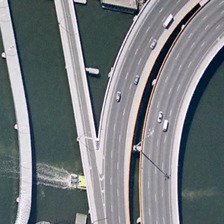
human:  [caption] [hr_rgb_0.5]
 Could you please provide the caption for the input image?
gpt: bridges are over a river with a boat in it .

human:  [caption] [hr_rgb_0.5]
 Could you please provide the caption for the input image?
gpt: bridges are over a river with a boat in it .

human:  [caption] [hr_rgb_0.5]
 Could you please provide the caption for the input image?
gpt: bridges are over a river with a boat in it .

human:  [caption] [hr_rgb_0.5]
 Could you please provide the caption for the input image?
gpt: bridges are over a river with a boat in it .

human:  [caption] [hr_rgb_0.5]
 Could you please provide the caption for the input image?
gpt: bridges are over a river with a boat in it .